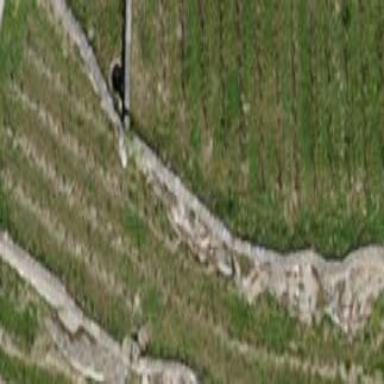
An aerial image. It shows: Vineyard growing grapes.